A 2-D grayscale encoding of one vibration snapshot from a rotor kit is shown. Diagnose the rotating machine from this image, choosing from: normal, misalignment, unbalance, looseness.
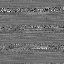
Answer: looseness